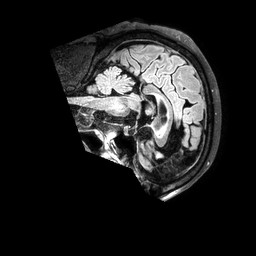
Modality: FLAIR
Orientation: sagittal
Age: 58
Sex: male
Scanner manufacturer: philips
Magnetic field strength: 3 T
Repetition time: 4.8 s
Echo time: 0.2795 s